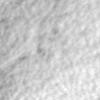
Label: no_change